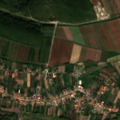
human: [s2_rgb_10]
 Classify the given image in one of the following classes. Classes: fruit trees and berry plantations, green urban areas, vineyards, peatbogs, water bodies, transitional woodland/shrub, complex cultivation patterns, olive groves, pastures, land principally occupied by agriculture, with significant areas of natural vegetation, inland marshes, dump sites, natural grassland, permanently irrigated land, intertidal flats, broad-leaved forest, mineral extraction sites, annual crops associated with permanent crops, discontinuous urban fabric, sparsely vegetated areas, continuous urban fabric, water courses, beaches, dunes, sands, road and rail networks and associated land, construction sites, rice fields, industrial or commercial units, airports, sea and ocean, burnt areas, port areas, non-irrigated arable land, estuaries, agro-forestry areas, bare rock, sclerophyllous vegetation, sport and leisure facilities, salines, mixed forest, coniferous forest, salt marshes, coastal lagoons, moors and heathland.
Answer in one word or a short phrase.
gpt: discontinuous urban fabric, non-irrigated arable land, land principally occupied by agriculture, with significant areas of natural vegetation, broad-leaved forest, transitional woodland/shrub